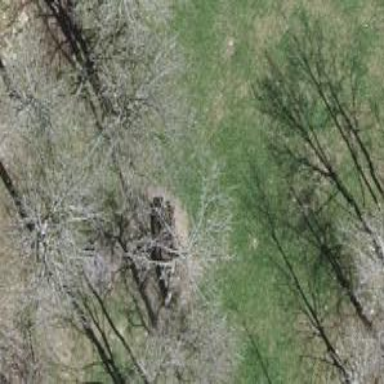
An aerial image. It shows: Picnic site with barbecue grill available.